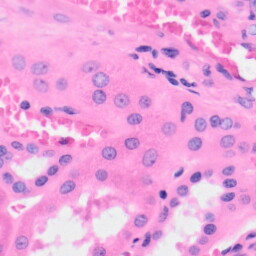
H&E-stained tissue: Kidney